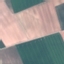
Land use / land cover: AnnualCrop